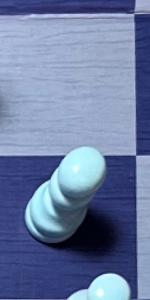
Label: Pawn_White